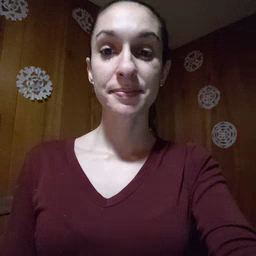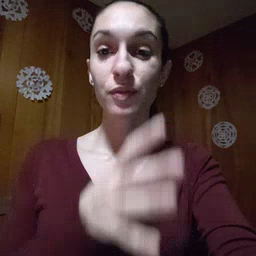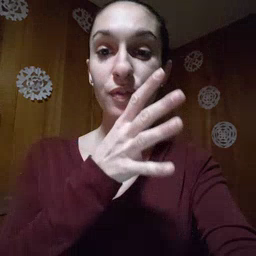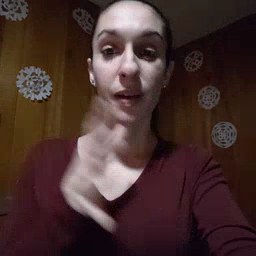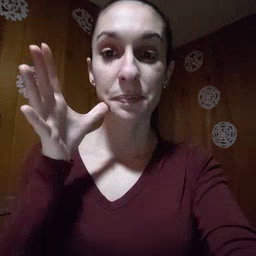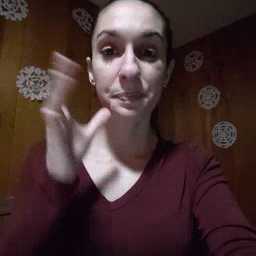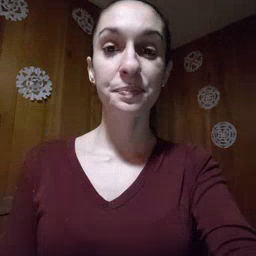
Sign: farm